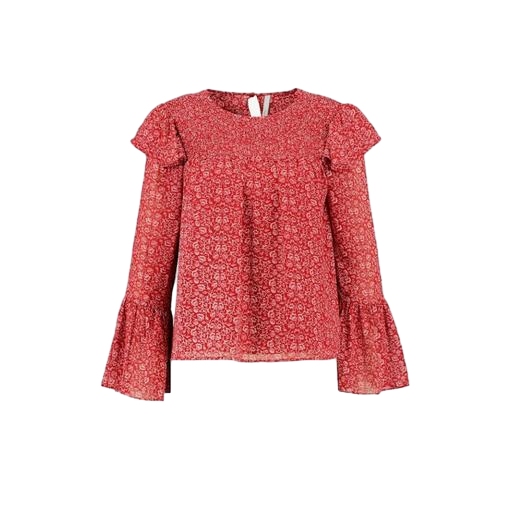
red women's floral georgette blouse, red floral-print top, red printed flutter-sleeve top only macy, white background